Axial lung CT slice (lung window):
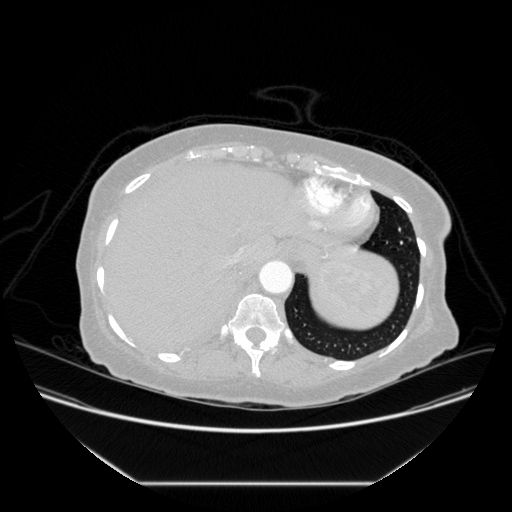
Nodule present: no